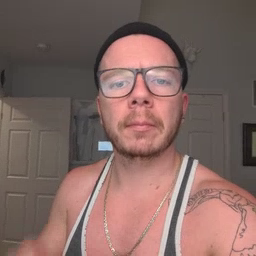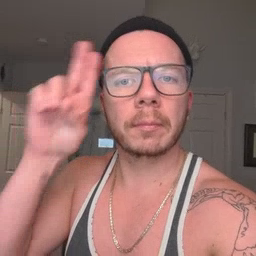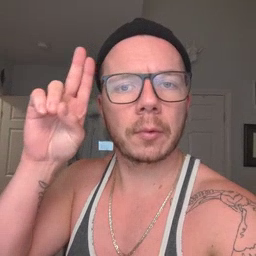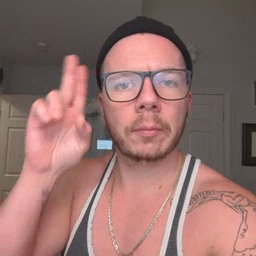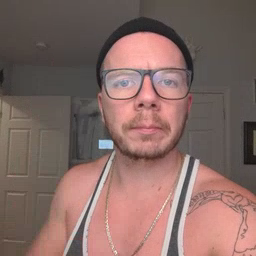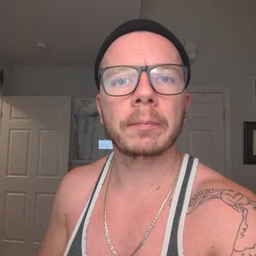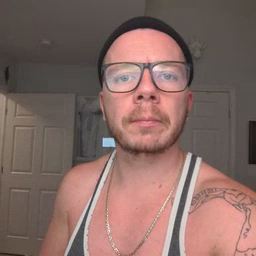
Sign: uncle